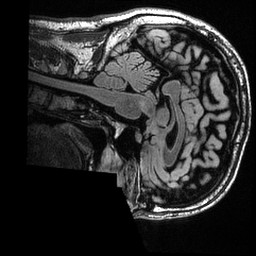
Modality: T2w
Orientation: sagittal
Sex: male
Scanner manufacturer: ge
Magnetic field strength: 3 T
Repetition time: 6 s
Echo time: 0.1277 s